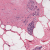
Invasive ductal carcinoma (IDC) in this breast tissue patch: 0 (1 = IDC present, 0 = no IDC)